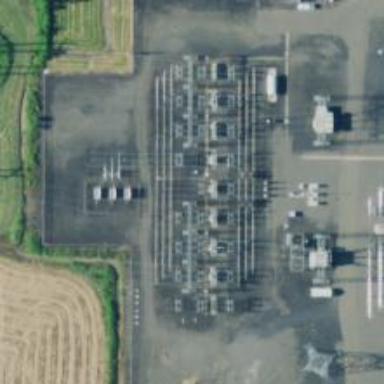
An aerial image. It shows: Outdoor switch for power.